Question: Why would these respective bash and powershell scripts return different signatures:
'''
## (Ubuntu) Bash
now='Fri, 26 Jul 2019 12:32:36 -0400'
bucket="mybucket"
path="/"
awsKey="MSB0M3K06ELMOI65QXI1"
awsSsecret="706Fdj+LFKf8pf/2Wh5V8Q8jbgGUUQo3xSXr5sbt"
## Create the signature
message="GET
${now}
/${bucket}${path}"
messageSignature=$(echo -en "${message}" | openssl sha1 -hmac "${awsSsecret}" -binary | openssl base64)
echo $messageSignature
'''
Returns >> '5oJM2L06LeTcbYSfN3fDFZ9yt5k='
<URL>
'''
## Powershell
$OutputEncoding = [Text.UTF8Encoding]::UTF8
$now='Fri, 26 Jul 2019 12:32:36 -0400'
$bucket="mybucket"
$path="/"
$awsKey="MSB0M3K06ELMOI65QXI1"
$awsSsecret="706Fdj+LFKf8pf/2Wh5V8Q8jbgGUUQo3xSXr5sbt"
## Create the signature
$message="GET
${now}
/${bucket}${path}"
$messageSignature=$(echo -en "${message}" | openssl sha1 -hmac "${awsSsecret}" -binary | openssl base64)
echo $messageSignature
'''
Returns >> '77u/W8O5RwJeBsOodDddXeKUlCQD4pSUduKVrD3ilIxADQo='

On Ubuntu, my shell is running "en_US.UTF-8".
I've run into the case where the signature is different on different systems: AIX, Windows w/Ubuntu, Windows w/Powershell, etc. I'm trying to figure out why.
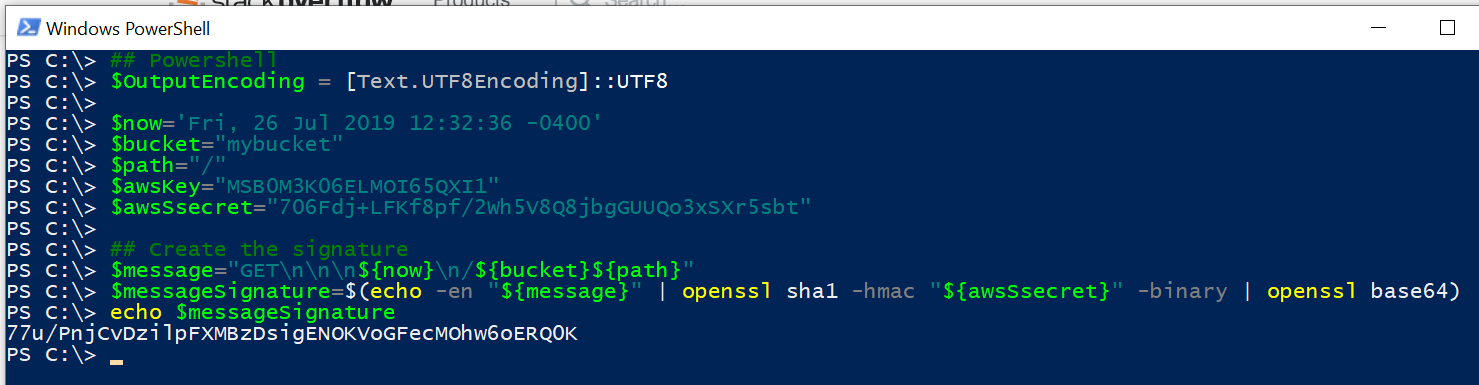
Answer: There are at least three problems here: Powershell pipelines aren't binary-safe, you have the wrong variable name, and 'echo' isn't portable/reliable.
1. At least according to this question, you can't pipe binary data in Powershell. The output of openssl (which is raw binary data) is getting treated as UTF-8 text (presumably due to $OutputEncoding), and mangled in the process. You can tell by decoding from base64 and looking in hex instead: $ echo '77u/W8O5RwJeBsOodDddXeKUlCQD4pSUduKVrD3ilIxADQo=' | base64 -D | xxd
<PHONE>: efbb bf5b c3b9 4702 5e06 c3a8 7437 5d5d ...[..G.^...t7]]
<PHONE>: e294 9424 03e2 9494 76e2 95ac 3de2 948c ...$....v...=...
<PHONE>: 400d 0a @..
It starts with EF BB BF, which is a UTF-8 byte order mark; and it ends with 0D 0A, which is a DOS/Windows line ending (ASCII carriage return and linefeed characters). Something else bad is happening as well, since it's much too long for a sha1 hash, even if you account for the BOM and line ending. The output of echo is probably getting mangled similarly, so even if the hash wasn't mangled it'd be the hash of the wrong byte sequence. See this question (and its answer) for an example of using Powershell's own tools to compute the HMAC-SHA1 of a string.
2. The message to be signed is in $message, but you actually sign $string_to_sign, which is undefined. The Ubuntu result is the correct HMAC-SHA1 for the null string: $ </dev/null openssl sha1 -hmac "706Fdj+LFKf8pf/2Wh5V8Q8jbgGUUQo3xSXr5sbt" -binary | openssl base64
NCRRWG4nL9sN8QMrdmCPmUvNlYA=
3. As Lorinczy Zsigmond pointed out, echo -en isn't predictable. Under some implementations/OSes/shells/compile & runtime options/phases of moon/etc, it might or might not print "-en" as part of its output, and maybe also print a newline (or something) at the end. Use printf instead: printf 'GET
%s
/%s%s' "${now}" "${bucket}" "${path}" | openssl sha1 ...
Or (in bash, but not all other shells): printf -v message 'GET
%s
/%s%s' "${now}" "${bucket}" "${path}"
printf '%s' "$message" | openssl sha1 ...
Or (bash again): nl=$'
'
message="GET${nl}${nl}${nl}${now}${nl}/${bucket}${path}"
printf '%s' "$message" | openssl sha1 ...